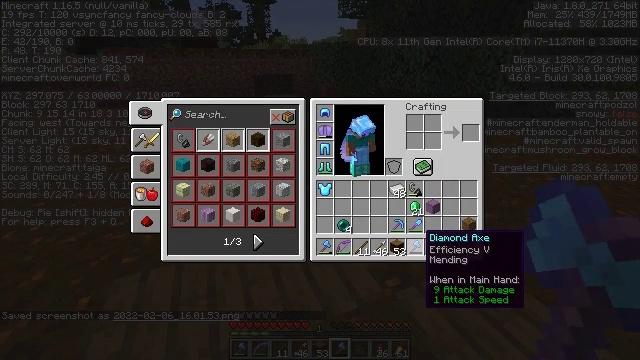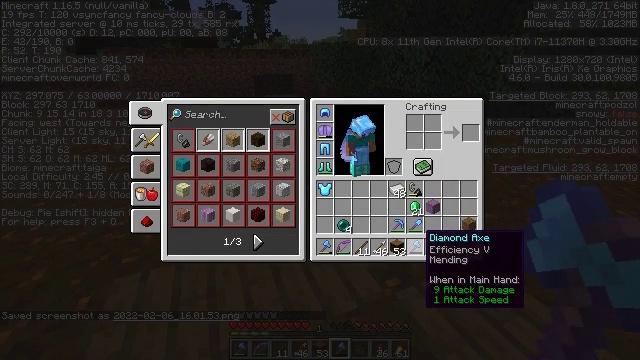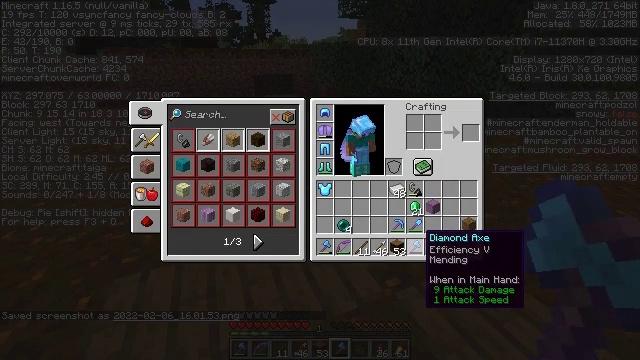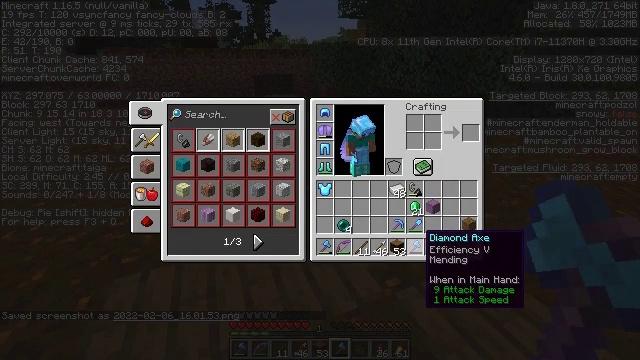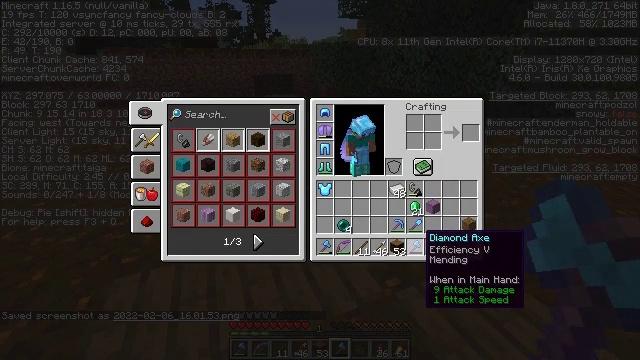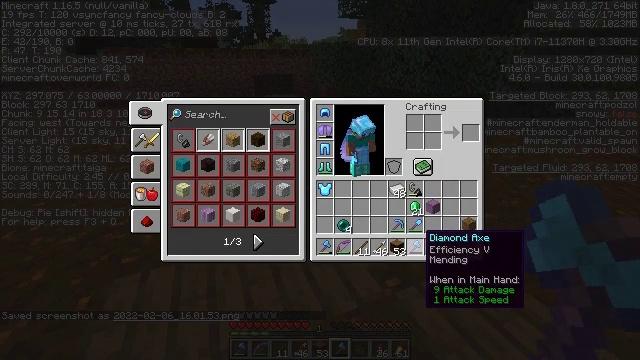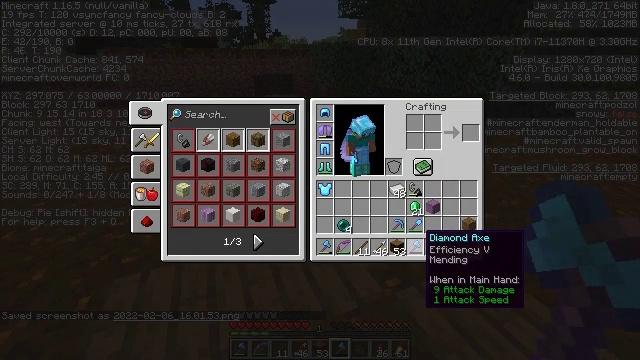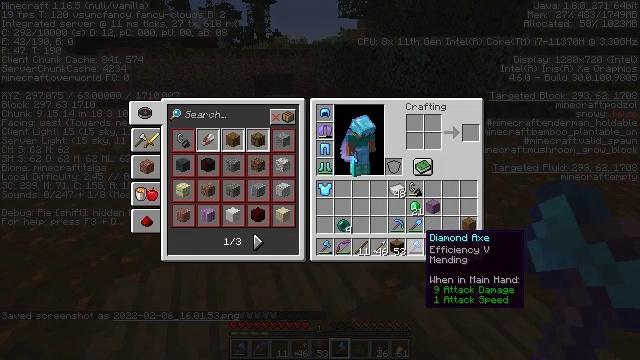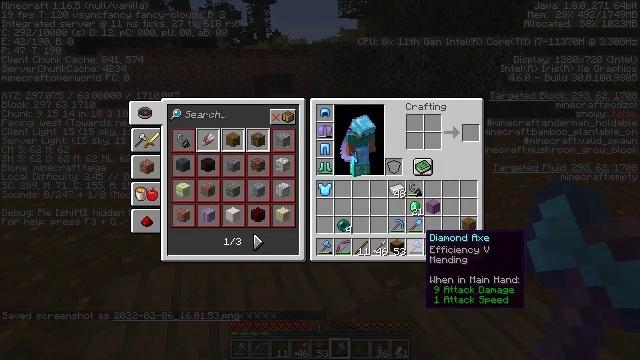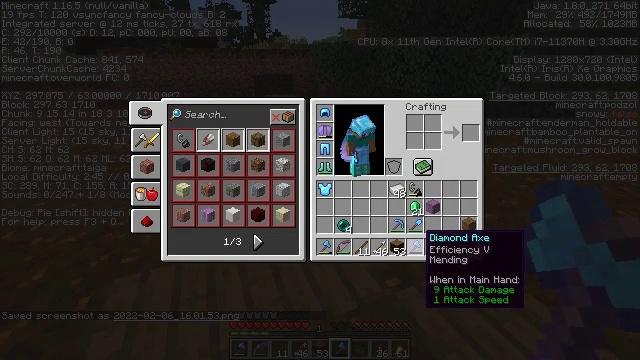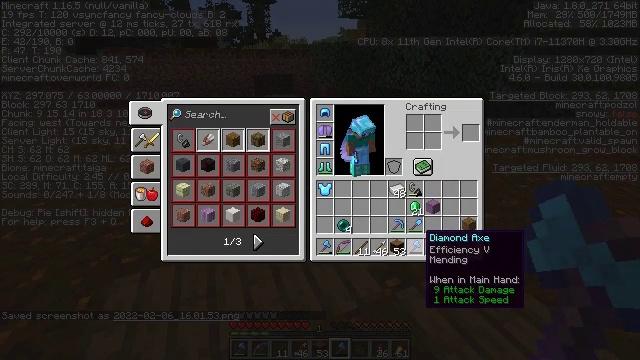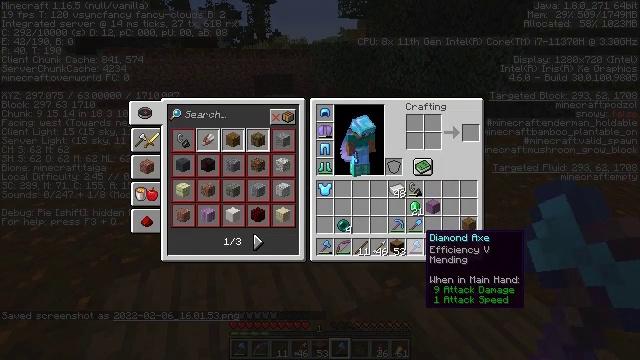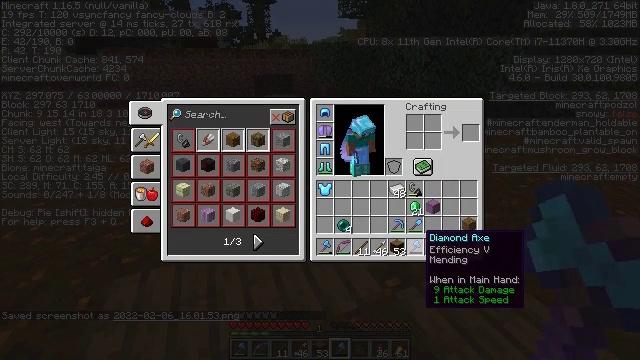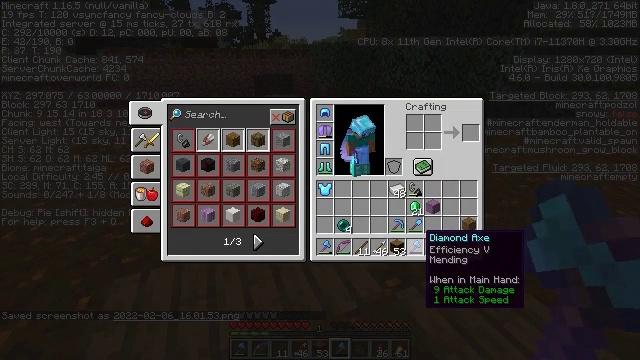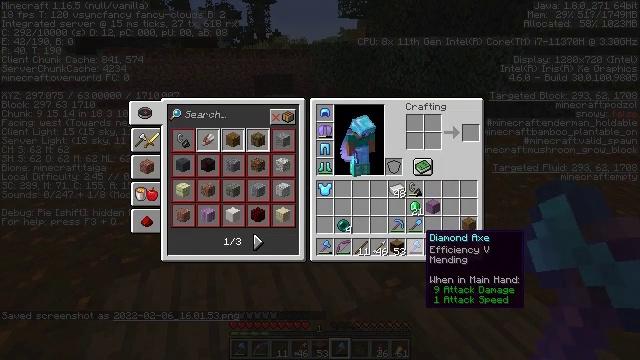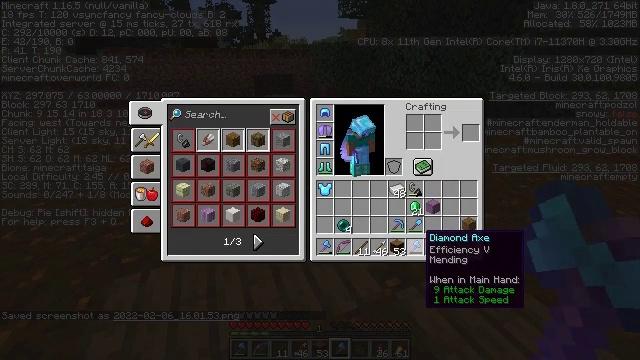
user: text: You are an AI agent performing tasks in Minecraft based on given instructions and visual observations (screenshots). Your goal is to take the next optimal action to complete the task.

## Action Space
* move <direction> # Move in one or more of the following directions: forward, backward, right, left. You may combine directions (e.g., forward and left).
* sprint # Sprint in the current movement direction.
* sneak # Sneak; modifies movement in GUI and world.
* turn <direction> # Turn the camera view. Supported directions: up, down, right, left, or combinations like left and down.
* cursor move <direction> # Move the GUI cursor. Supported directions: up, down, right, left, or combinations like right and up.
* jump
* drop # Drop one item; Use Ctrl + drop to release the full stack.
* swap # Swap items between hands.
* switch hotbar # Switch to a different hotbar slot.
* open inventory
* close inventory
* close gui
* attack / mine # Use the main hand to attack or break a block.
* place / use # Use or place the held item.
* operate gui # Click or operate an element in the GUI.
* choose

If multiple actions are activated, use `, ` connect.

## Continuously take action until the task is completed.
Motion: motion action
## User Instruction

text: Drop a diamond axe.
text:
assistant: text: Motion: no_op
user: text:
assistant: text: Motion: no_op
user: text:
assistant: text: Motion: no_op
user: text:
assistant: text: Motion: no_op
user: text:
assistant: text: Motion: no_op
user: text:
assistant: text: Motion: no_op
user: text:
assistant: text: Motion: no_op
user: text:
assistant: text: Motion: no_op
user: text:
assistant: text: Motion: no_op
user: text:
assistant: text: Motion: no_op
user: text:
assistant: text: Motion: no_op
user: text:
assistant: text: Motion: no_op
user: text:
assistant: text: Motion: no_op
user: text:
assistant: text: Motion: no_op
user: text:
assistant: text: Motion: no_op
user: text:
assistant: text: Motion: no_op
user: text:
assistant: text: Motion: no_op
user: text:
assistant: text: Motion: no_op
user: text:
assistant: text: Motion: no_op
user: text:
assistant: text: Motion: no_op
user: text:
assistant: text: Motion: no_op
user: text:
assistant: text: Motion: no_op
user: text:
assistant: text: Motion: no_op
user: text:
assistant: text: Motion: no_op
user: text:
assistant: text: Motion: no_op
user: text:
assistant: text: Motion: no_op
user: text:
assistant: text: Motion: no_op
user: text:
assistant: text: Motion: no_op
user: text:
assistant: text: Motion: no_op
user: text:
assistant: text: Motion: no_op